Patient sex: M
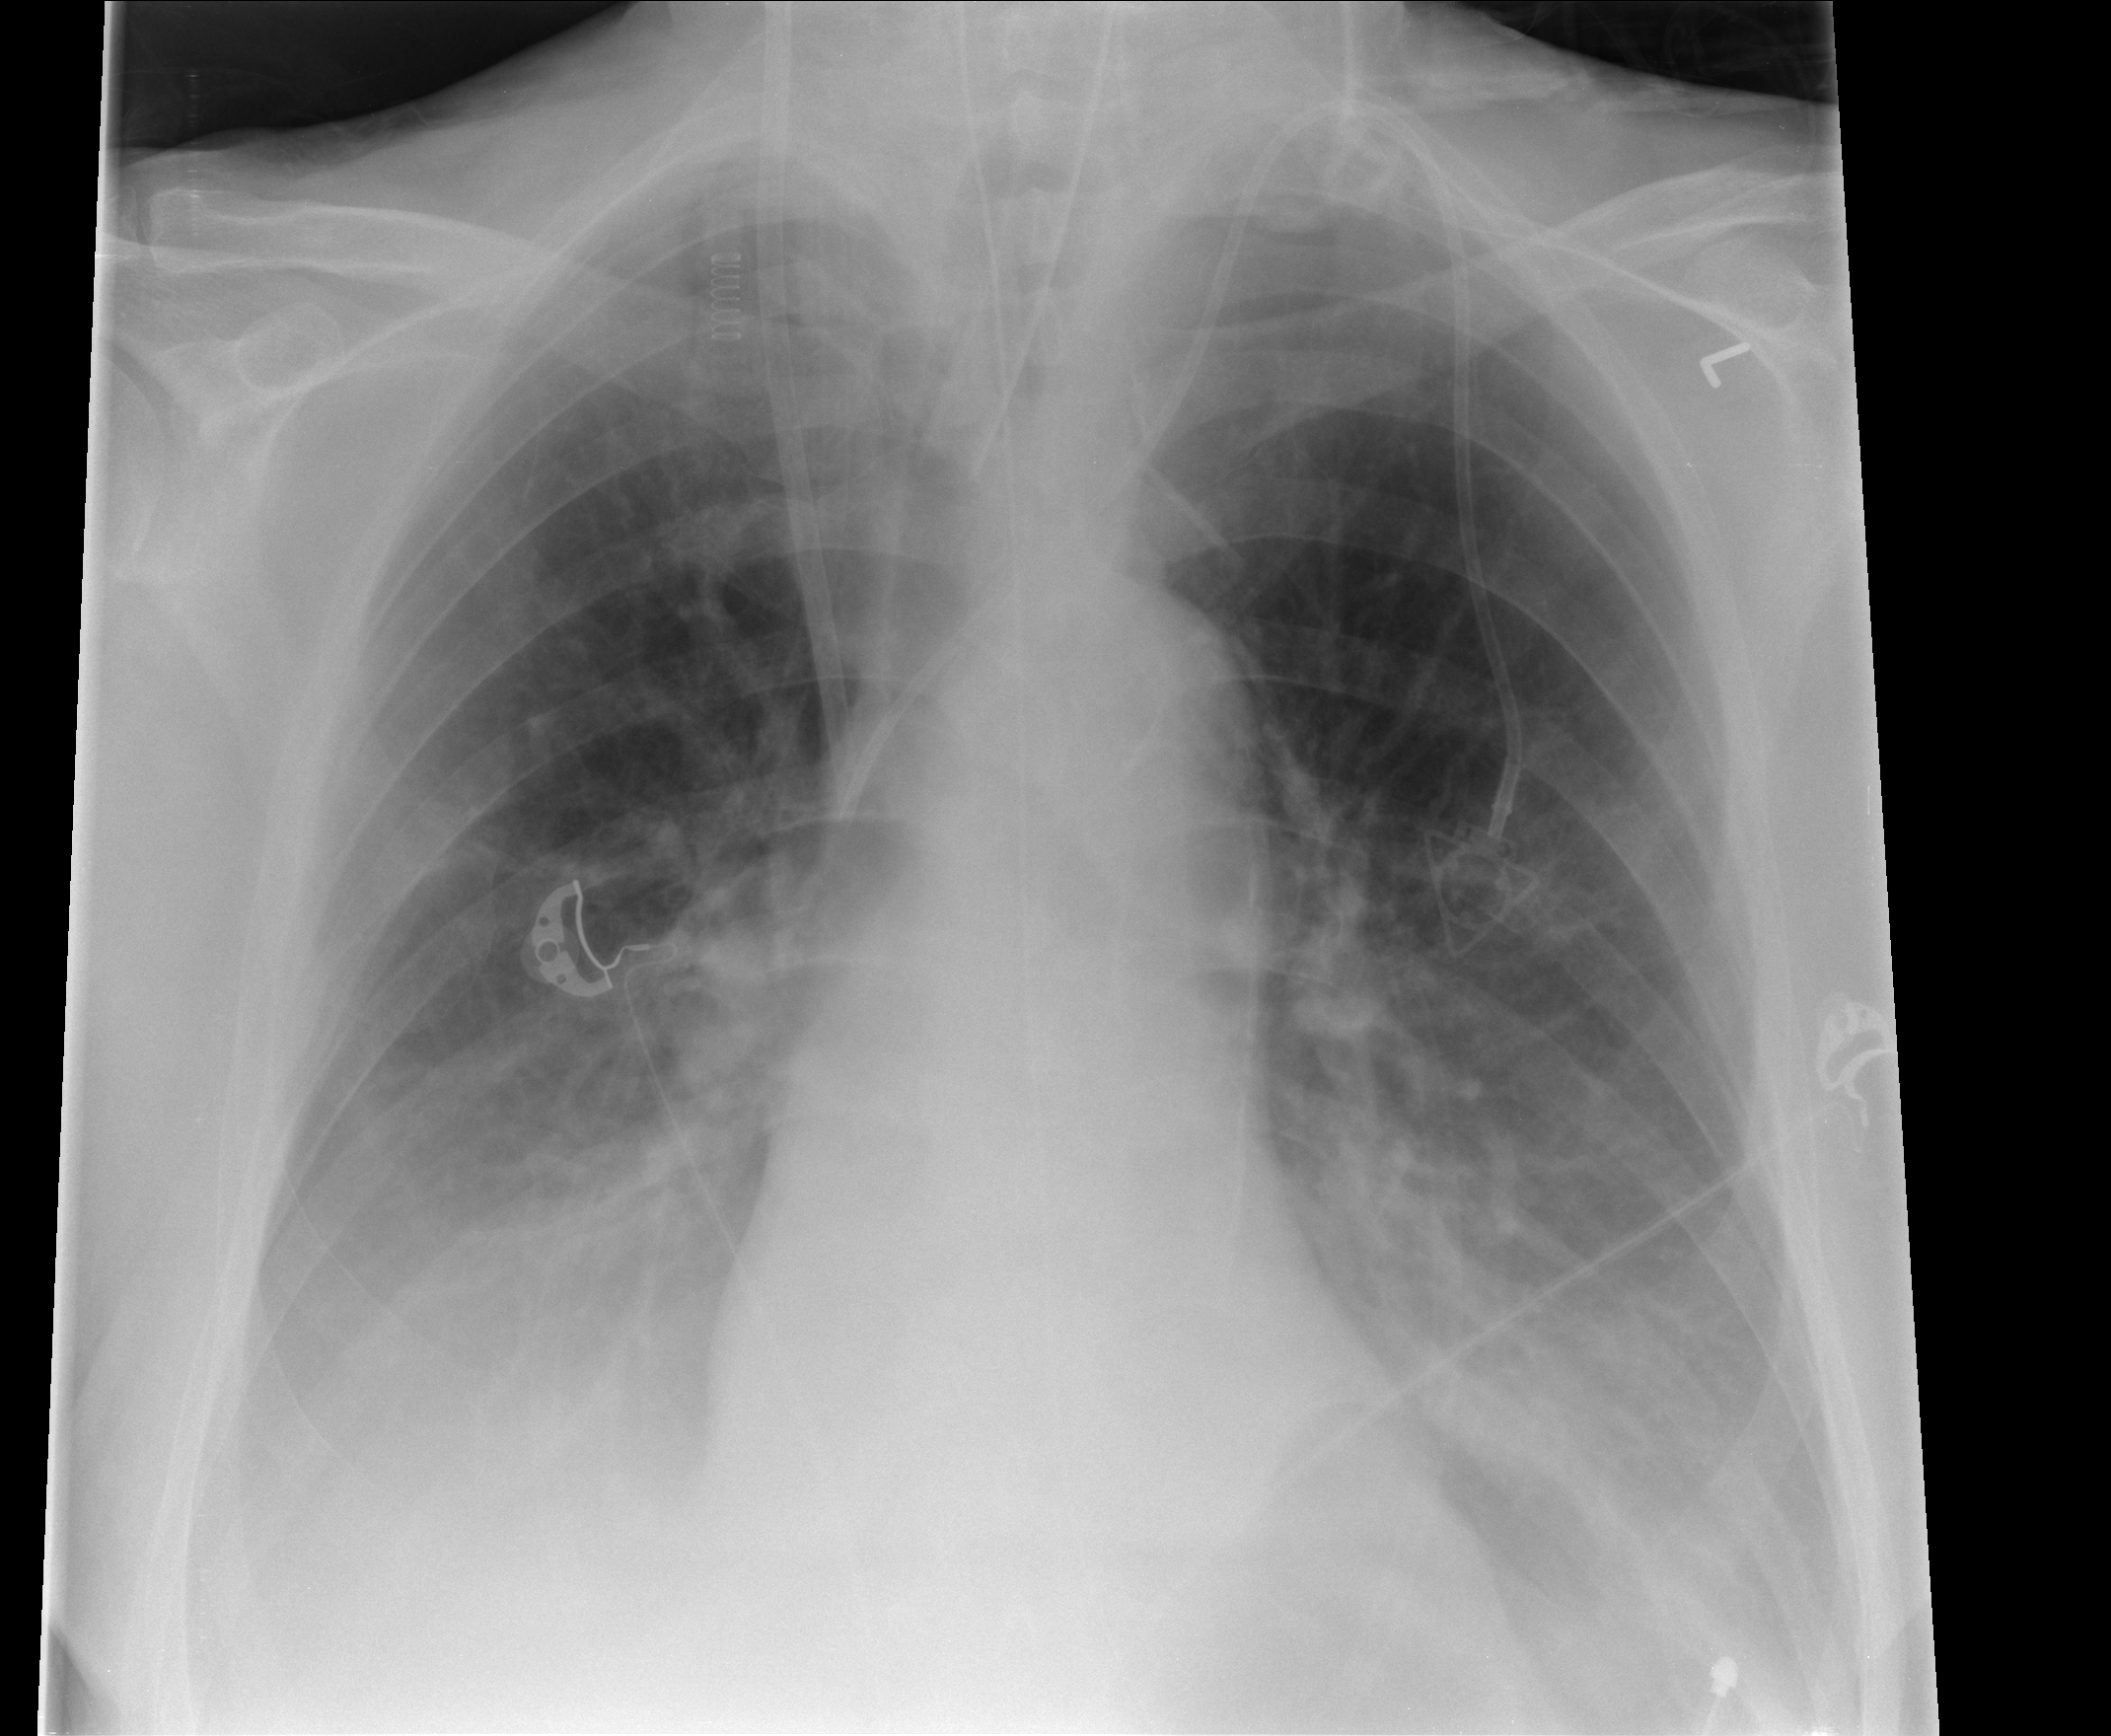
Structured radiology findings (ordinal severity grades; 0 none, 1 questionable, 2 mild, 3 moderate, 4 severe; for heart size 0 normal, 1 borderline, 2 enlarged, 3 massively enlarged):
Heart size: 0
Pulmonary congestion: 0
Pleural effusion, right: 3
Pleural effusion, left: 2
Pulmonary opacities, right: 0
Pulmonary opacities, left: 0
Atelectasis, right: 2
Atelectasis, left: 2